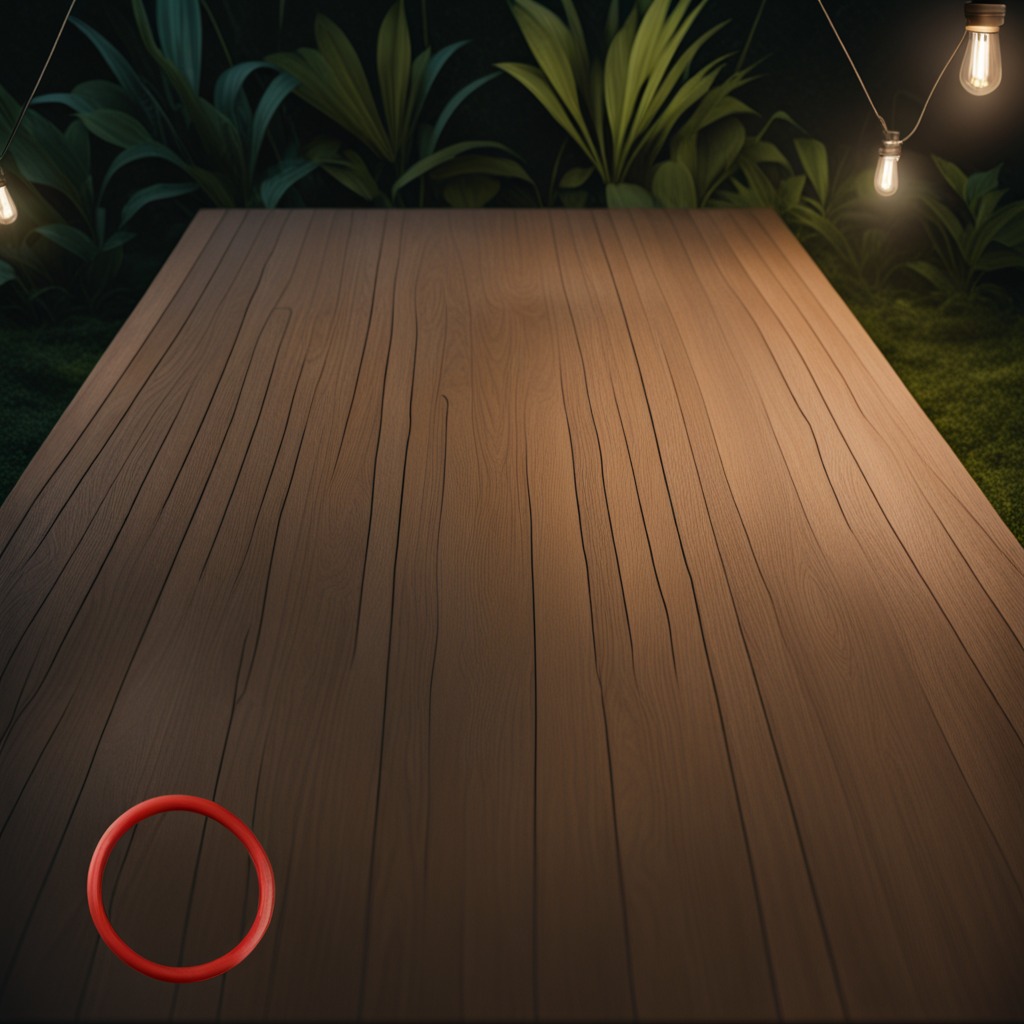
A rubber O-ring lies on a wooden table inside a jungle field workshop tent at night.